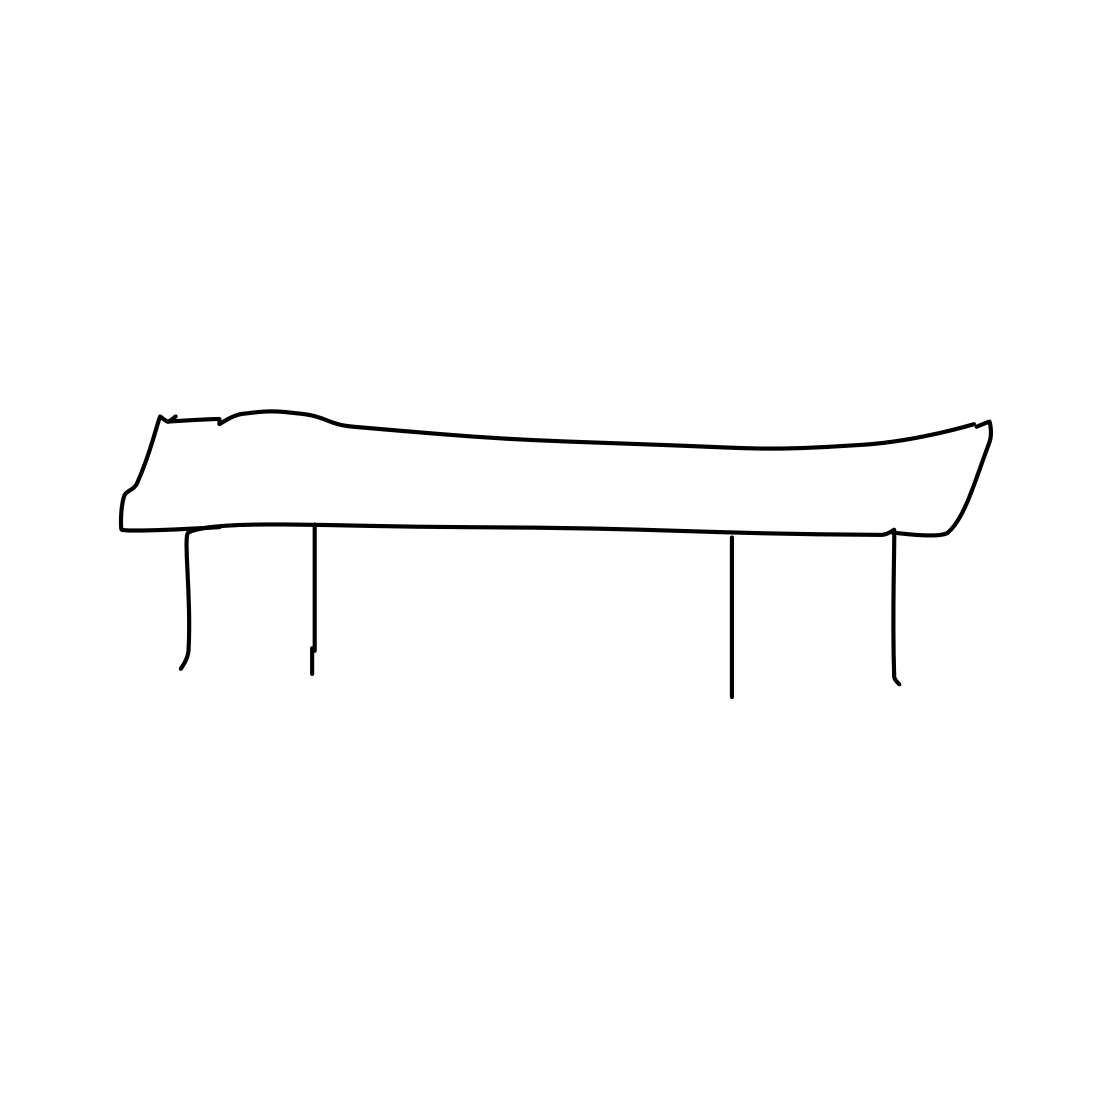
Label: bench